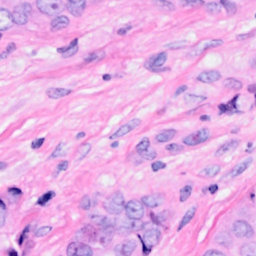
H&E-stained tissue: Breast